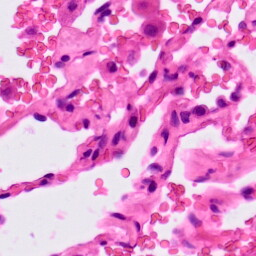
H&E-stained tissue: Lung